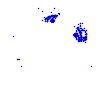
Particle: electron